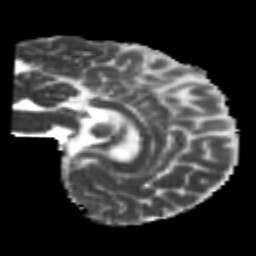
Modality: MD
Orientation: sagittal
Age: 25
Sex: female
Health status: healthy
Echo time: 0.074 s